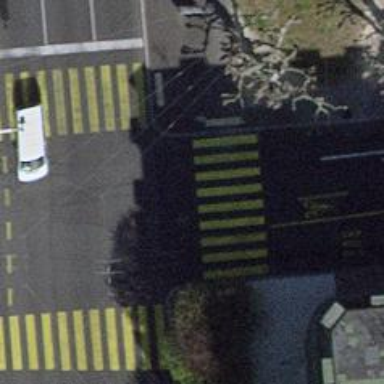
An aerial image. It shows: Footway with asphalt surface and zebra crossing.